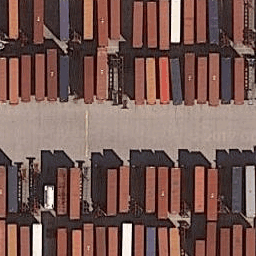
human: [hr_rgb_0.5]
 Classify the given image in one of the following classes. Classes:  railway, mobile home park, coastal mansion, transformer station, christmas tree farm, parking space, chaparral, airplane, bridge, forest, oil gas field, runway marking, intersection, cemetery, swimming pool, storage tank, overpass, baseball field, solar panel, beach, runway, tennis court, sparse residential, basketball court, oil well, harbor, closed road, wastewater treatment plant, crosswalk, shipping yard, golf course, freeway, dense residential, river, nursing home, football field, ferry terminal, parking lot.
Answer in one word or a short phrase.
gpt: shipping yard